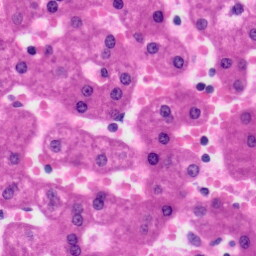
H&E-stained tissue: Liver